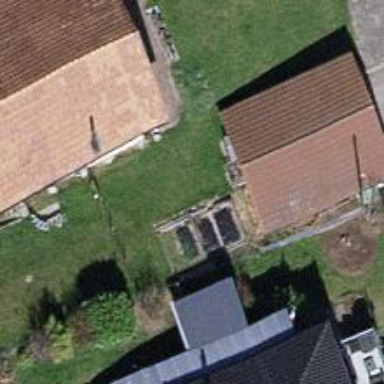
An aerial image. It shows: Garage with gabled roof.